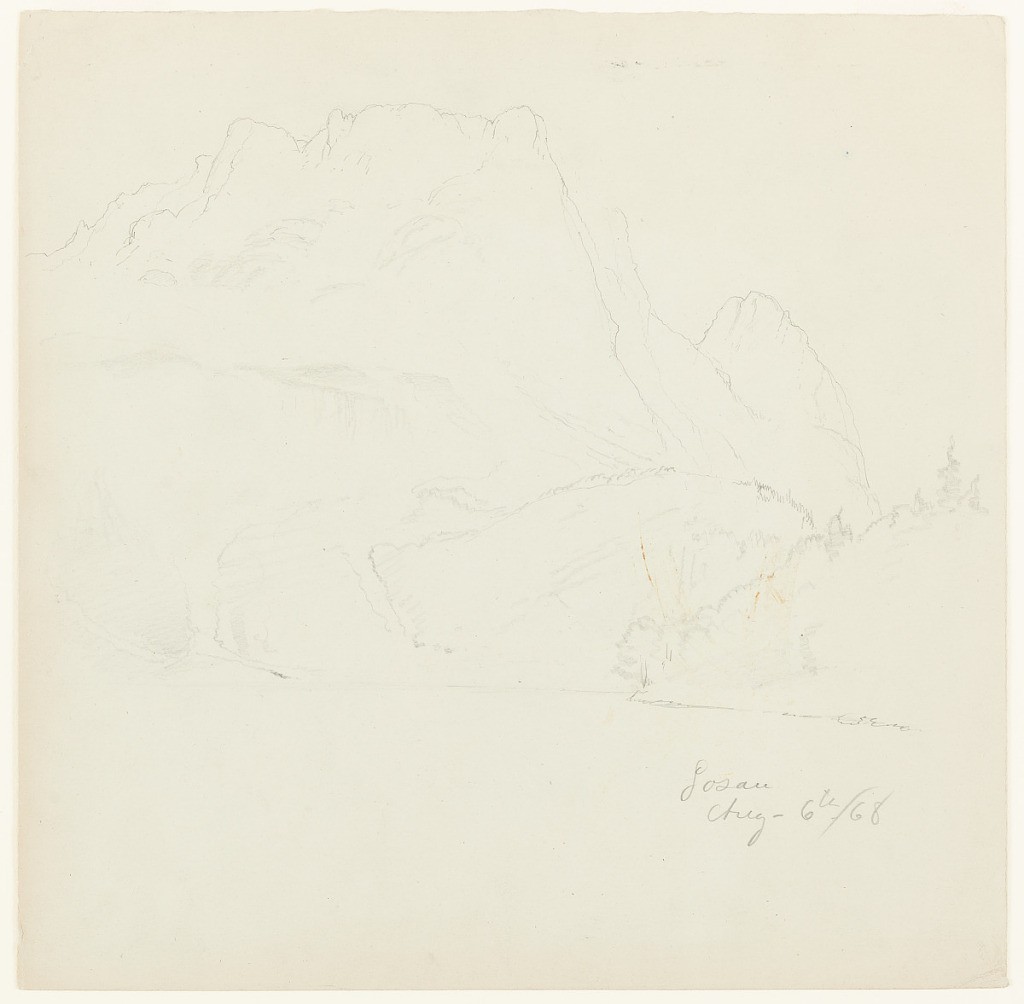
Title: Alps over Hinterer Gosausee, Austria
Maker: Frederic Edwin Church, American, 1826–1900
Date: August 6, 1868
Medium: Graphite on light green wove paper; verso: graphite
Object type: Drawing
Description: Landscape sketch showing a view of towering, craggy alps looking west from the eastern shore of Hinterer Gosausee, near the town of Gosau in Austria. The lake's placid surface extends from the immediate foreground to the middle distance, where it is bounded by a steep and heavily wooded shore at right. Another rounded and wooded prominence is visible behind it in the middle distance at center, while in the background, the sheer karst pinnacles of Vordere Kopfwand and Gabelkogel are visible at center and right, respectively.

Verso: Landscape sketch showing a loose and unfinished view of a rugged mountainside in the Austrian Alps. Possibly viewed above a lake, the mountain has multiple sharp peaks and a wash or waterfall down the middle of its ridge.